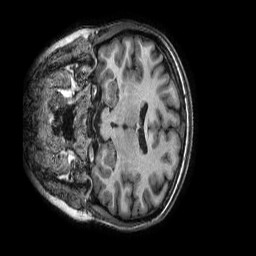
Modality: T1w
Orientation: coronal
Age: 17
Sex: female
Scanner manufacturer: ge
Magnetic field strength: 3 T
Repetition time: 0.008856 s
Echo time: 0.00374 s